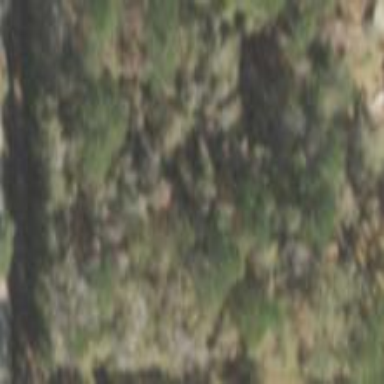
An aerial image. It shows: Mixed woodland area with various types of leaves.